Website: lowes
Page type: review-order
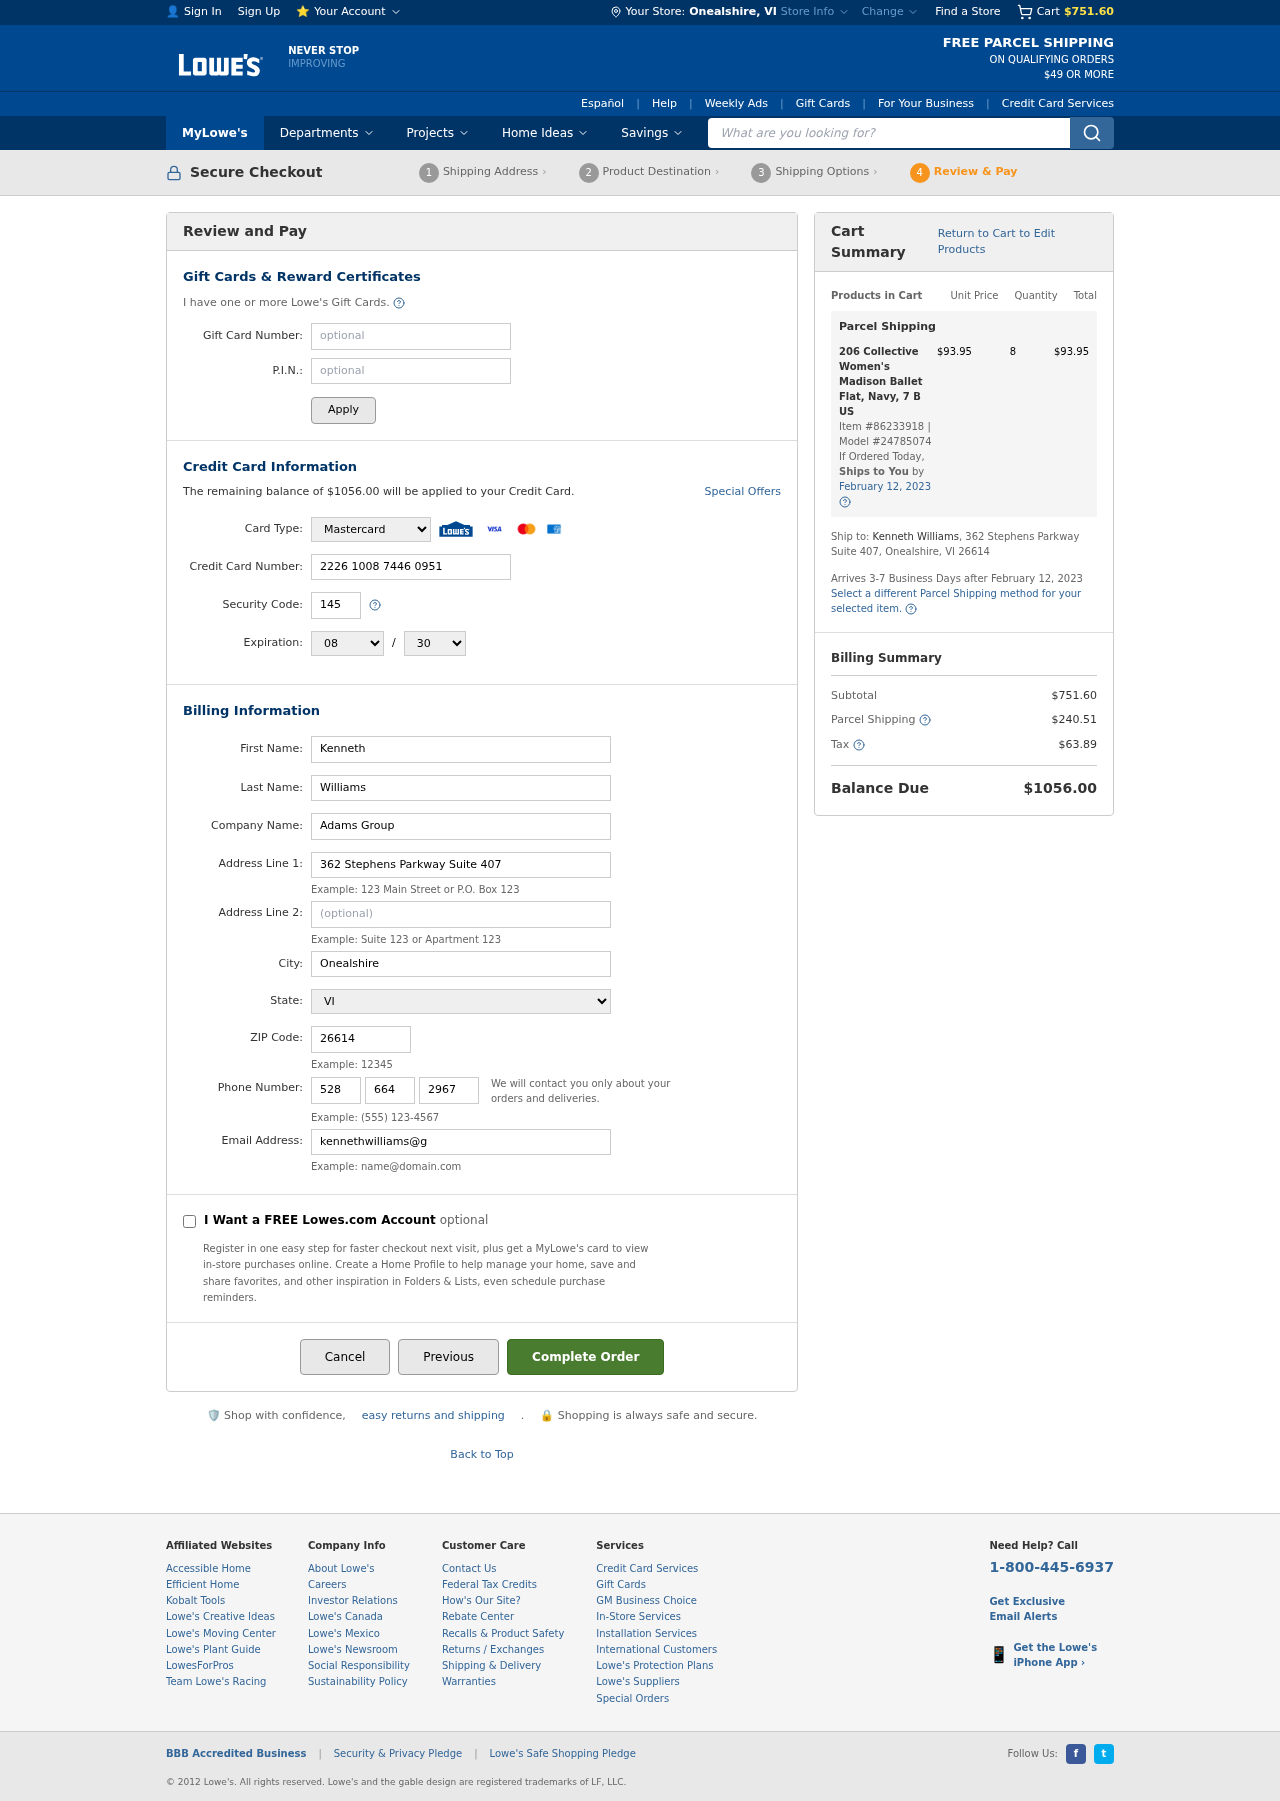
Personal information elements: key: PII_CARD_CVV
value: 145
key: PII_CARD_EXPIRY_MONTH
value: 08
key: PII_CARD_EXPIRY_YEAR
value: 30
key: PII_CARD_NUMBER
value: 2226 1008 7446 0951
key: PII_CARD_TYPE
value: Mastercard
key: PII_CITY
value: Onealshire
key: PII_CITY_STATE
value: Onealshire, VI
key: PII_COMPANY
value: Adams Group
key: PII_EMAIL
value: kennethwilliams@gmail.com
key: PII_FIRSTNAME
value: Kenneth
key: PII_LASTNAME
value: Williams
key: PII_PHONE_AREA
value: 528
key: PII_PHONE_PREFIX
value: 664
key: PII_PHONE_SUFFIX
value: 2967
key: PII_POSTCODE
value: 26614
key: PII_STATE
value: VI
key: PII_STREET
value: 362 Stephens Parkway Suite 407
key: PII_STREET2
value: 362 Stephens Parkway Suite 407
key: PII_FULLNAME2
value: Kenneth Williams
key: PII_STATE_ABBR
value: VI
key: PII_POSTCODE_FULL
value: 26614
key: PII_CITY_STATE_ZIP
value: Onealshire, VI 26614
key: PII_POSTCODE_NUMERIC
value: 26614
Product elements: key: PRODUCT1_NAME
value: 206 Collective Women's Madison Ballet Flat, Navy, 7 B US
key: PRODUCT1_PRICE
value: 93.95
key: PRODUCT1_QUANTITY
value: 8
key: PRODUCT1_ITEM_NUMBER
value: Item #86233918
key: PRODUCT1_MODEL_NUMBER
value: Model #24785074
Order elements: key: ORDER_SUBTOTAL
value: $751.60
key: ORDER_BALANCE_DUE
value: $1056.00
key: ORDER_SHIPPING_DATE
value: February 12, 2023
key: ORDER_ITEM_TOTAL
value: $93.95
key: ORDER_SHIPPING_DATE2
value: February 12, 2023
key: ORDER_SHIPPING_COST
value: $240.51
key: ORDER_TAX
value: $63.89
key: ORDER_TOTAL
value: $1056.00
Search elements: key: HEADER_SEARCH
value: What are you looking for?